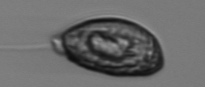
Label: Katodinium_or_Torodinium